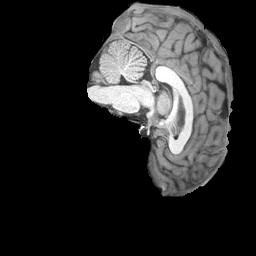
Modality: T1w
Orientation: sagittal
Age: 26
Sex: male
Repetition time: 2.3 s
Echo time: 0.0226 s